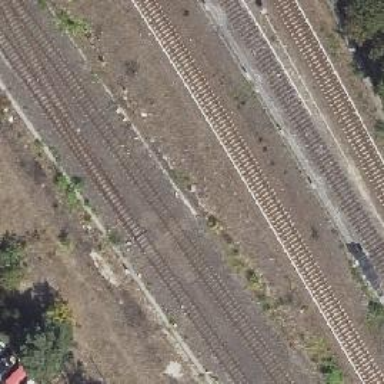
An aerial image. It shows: Railway track.